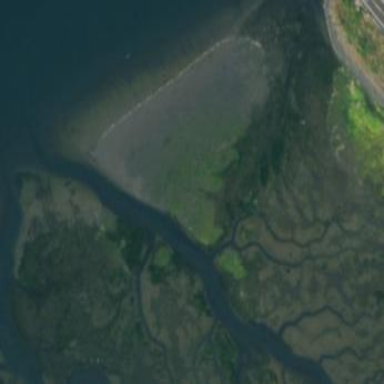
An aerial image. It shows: Tidal wetland with tidal flats.